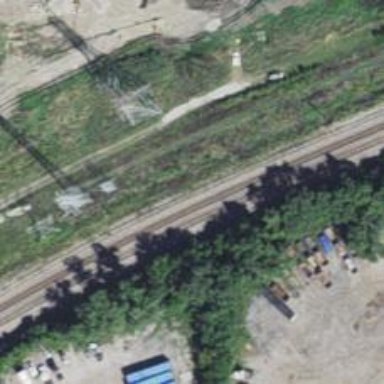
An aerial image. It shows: Abandoned railway siding.